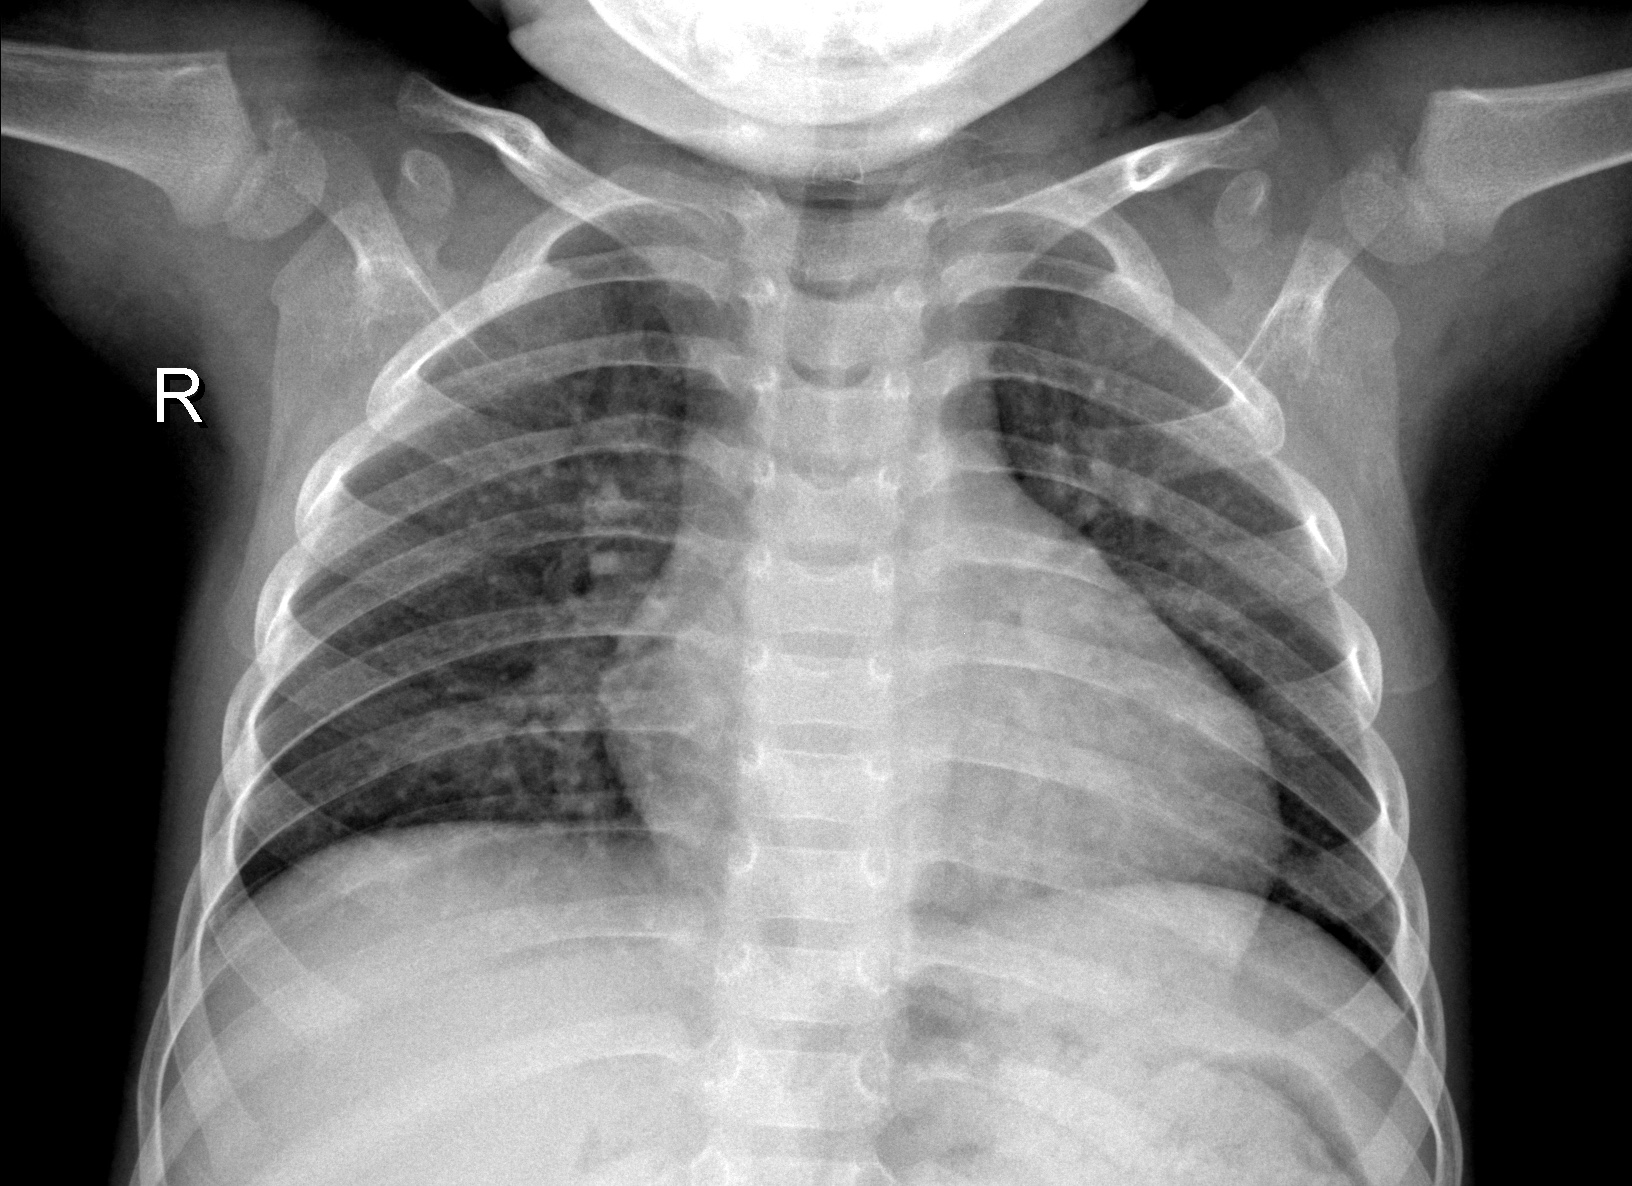
Diagnosis: NORMAL